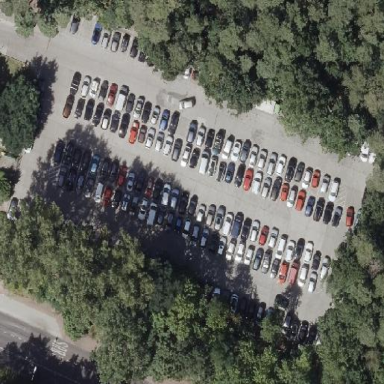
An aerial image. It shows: Parking area with surface.